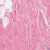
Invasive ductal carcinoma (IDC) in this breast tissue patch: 0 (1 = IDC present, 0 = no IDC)